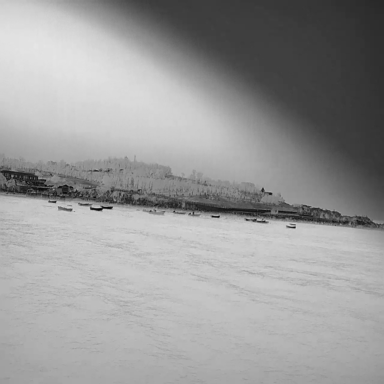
There are 13 bulk_carriers in the infrared image.